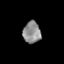
Tissue: prostate
Cell type: Myeloid cells
Senescence score: 0.3296
Nuclear area (px): 379
Mean DAPI intensity: 139.881